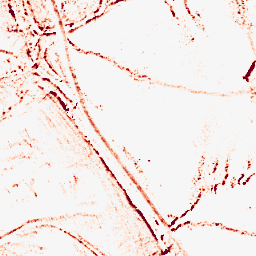
Category: morphological
Decomposition family: morphological_ellipse
Decomposition parameters: operation: opening
width: 5
height: 5
Upsampling method: bilinear
Upsampling parameters: scale: 4
Upsampling scale: 4